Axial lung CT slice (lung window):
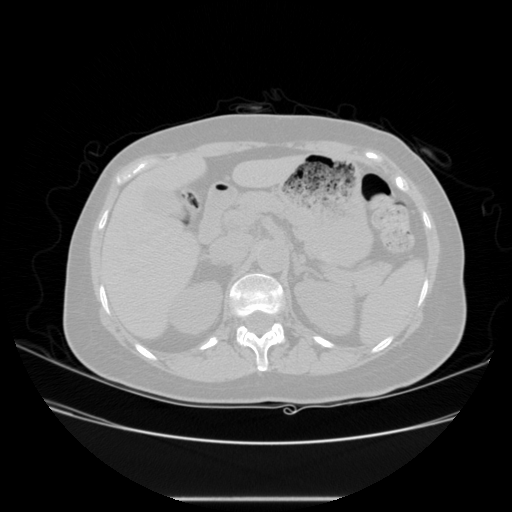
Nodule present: no